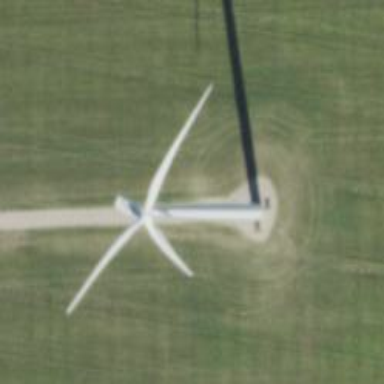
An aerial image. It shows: Wind generator powered by horizontal axis wind turbine.